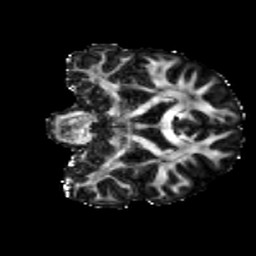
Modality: FA
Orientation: coronal
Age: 27
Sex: female
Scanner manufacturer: siemens
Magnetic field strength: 3 T
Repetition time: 3.5 s
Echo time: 0.086 s